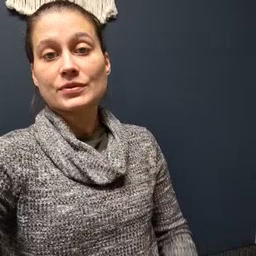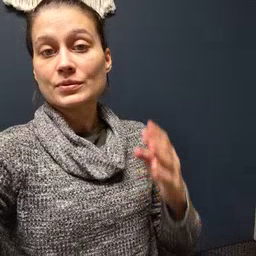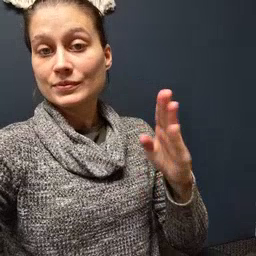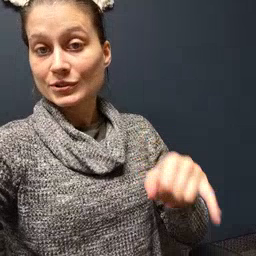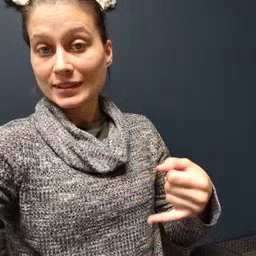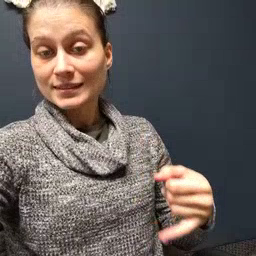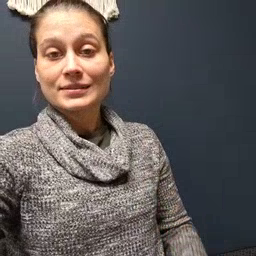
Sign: jeans